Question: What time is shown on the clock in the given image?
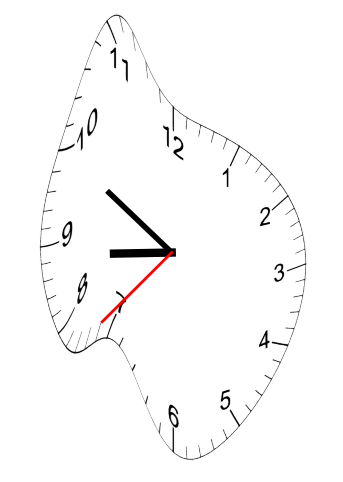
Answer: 08:49:37